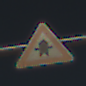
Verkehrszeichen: Vorfahrt
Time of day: Midday
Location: Outdoor (Beach)
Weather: PartlyCloudy
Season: NotSpecified
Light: Natural